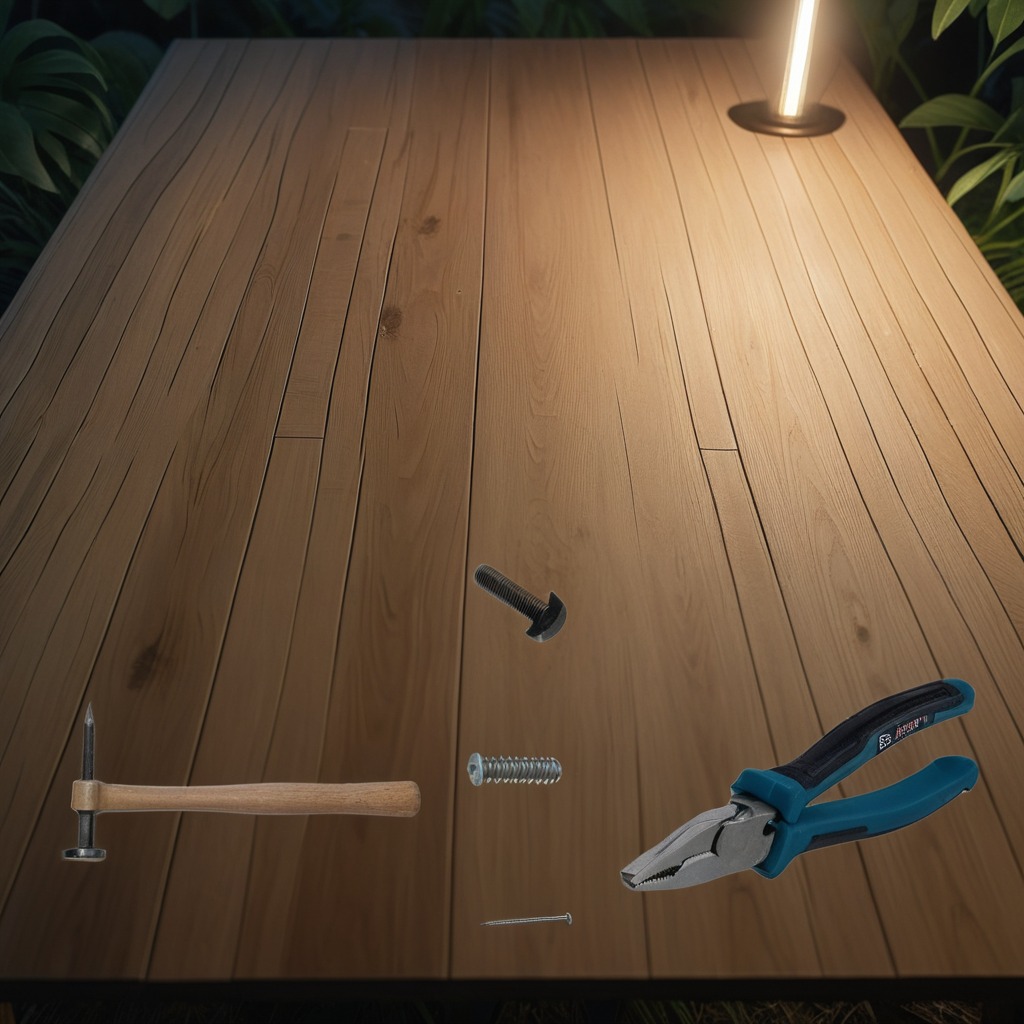
A hammer, an iron nail, a metal machine screw, a coiled metal spring, and pliers are lying on the wooden table.